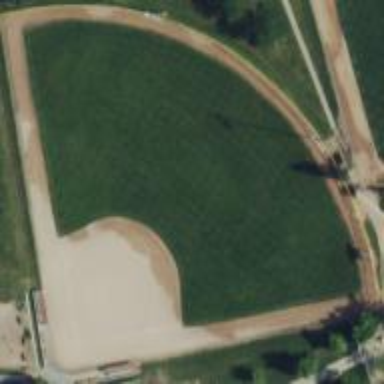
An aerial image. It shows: Baseball pitch for leisure land.